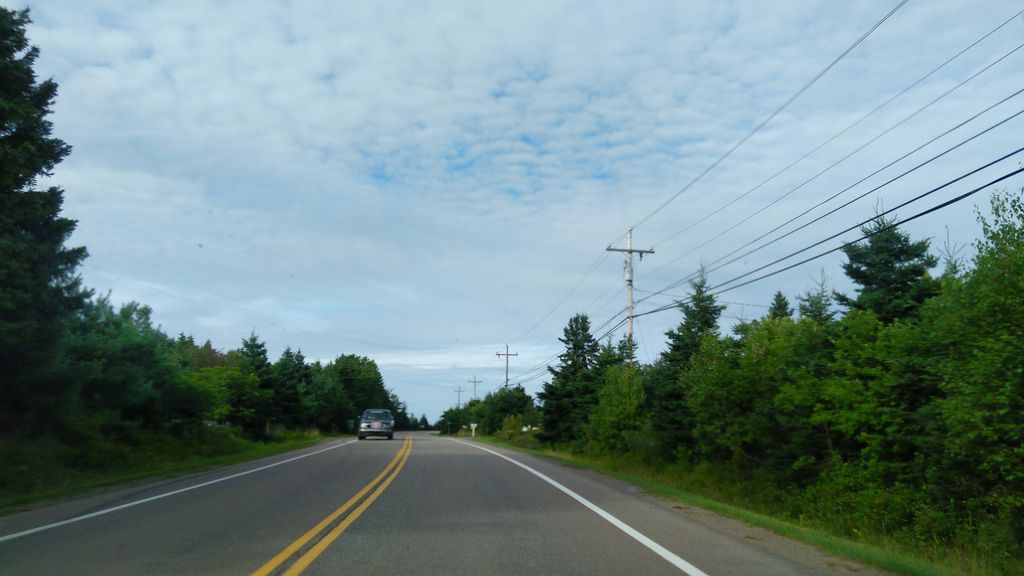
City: charlottetown